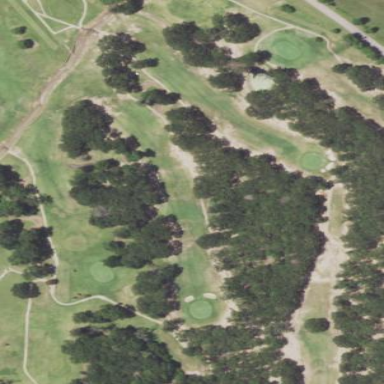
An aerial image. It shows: Golf course.